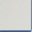
Piece: xx